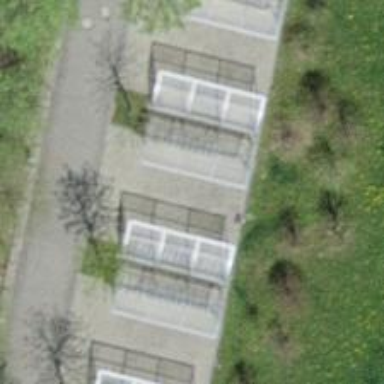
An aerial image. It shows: Bicycle parking area.